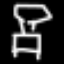
Label: chair